Aerial crown-view tile of a tropical tree (Barro Colorado Island, Panama), acquired 20241216:
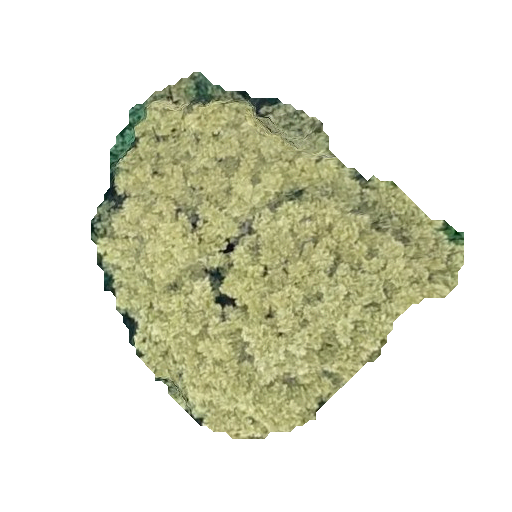
Species: Dipteryx oleifera
GBIF accepted scientific name: Dipteryx oleifera
Crown area: 123.951 m²